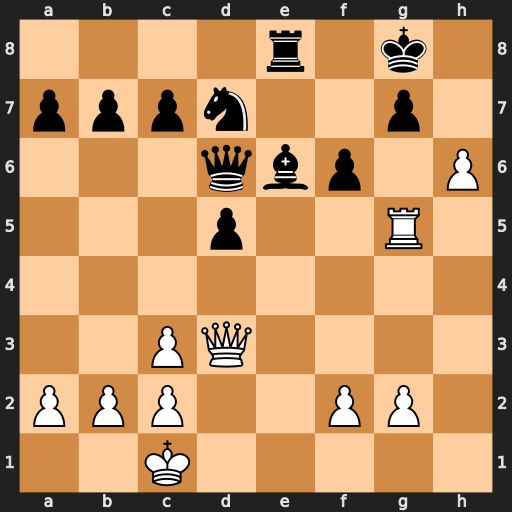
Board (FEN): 4r1k1/pppn2p1/3qbp1P/3p2R1/8/2PQ4/PPP2PP1/2K5
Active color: w
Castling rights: -
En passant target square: -
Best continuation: Rxg7+ Kf8 Qh7 Qf4+ Kb1 Qxh6 Qxh6